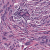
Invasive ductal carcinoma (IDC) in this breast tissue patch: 1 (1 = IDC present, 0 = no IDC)